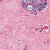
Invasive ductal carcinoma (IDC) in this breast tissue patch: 0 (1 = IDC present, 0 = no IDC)